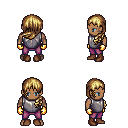
a pixel art fantasy rpg character, male body template, human, dark skin, steel chest armor, magenta pants, blonde left-swept hairstyle, gold gloves, brown shoes, four views (front, back, left, right), 2x2 character sprite sheet, small pixel art, hard edges, no anti-aliasing